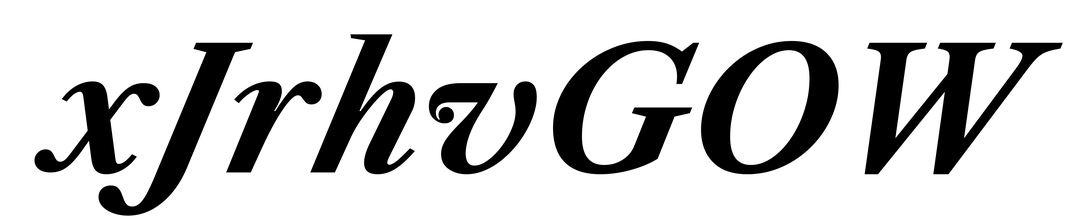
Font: LibreCaslonText-Italic_Bold_Italic